Question: Here is a preview of what I have so far:

The red area is part of the design and should always scroll down with the design. So when the content expands, the footer, and that red bar go with it. This should be at the very bottom of the window.
I tried positioning it absolute and it worked perfectly, except when I re-sized my browser and made it smaller, it would stay at the very bottom but would only work when the browser is in full screen.
What I am doing right now is just positioning it relative with top:-120px; and then as you can see, it gives me the extra whitespace that I want to get rid of.
'''
footer { height:185px; background:url(../images/footer_bg.png) repeat-x; position:relative; z-index: 0; top:-115px; width:100%; }
'''
Not sure what else code to paste, I think that's all everyone needs. The rest is self explanatory. Does anyone have any suggestions on how to approach this?
My goal is to get it just like the image above except without the whitespace, pushed down at the bottom at all times, even when the browser is re-sized.
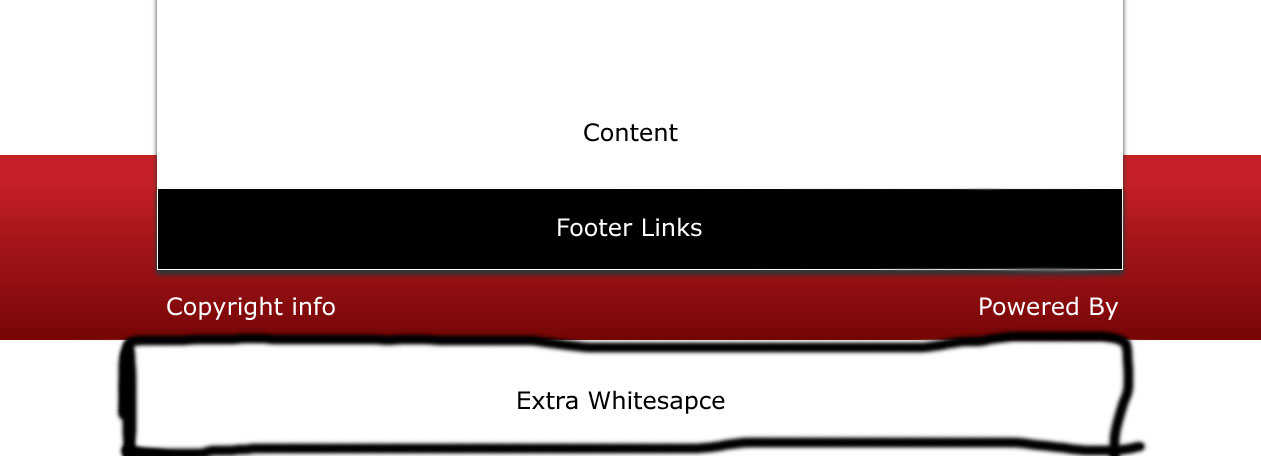
Answer: we use a sticky footer as well - here's the basics:
'''
<div id="container">
<div id="header">Header</div>
<div id="nav">
<ul>
<li><a href="#">Home</a></li>
<li><a href="#">Page 1</a></li>
<li><a href="#">Page 2</a></li>
</ul>
</div>
<div id="content">Content Here.</div>
<div class="clearfooter"></div>
</div>
<div id="footer">Footer Here.</div>
'''
Note the clearfooter before the end of the container. Then with CSS you need something like this:
'''
html, body {
height: 100%;
}
#container {
min-height: 100%;
margin-bottom: -330px;
position: relative;
}
.clearfooter {
height: 330px;
clear: both;
}
#footer {
height: 330px;
position: relative;
}
'''
The only downside is that this is a fixed height footer. Don't forget, too if you add any padding to your footer that increases the height and your height on the footer, clearfooter and negative margin on the container need to be adjusted accordingly.
If you happen to need it to work in IE6 you'll need to target the container however you'd like and use:
'''
#container {
height: 100%;
}
'''
Hope that helps!